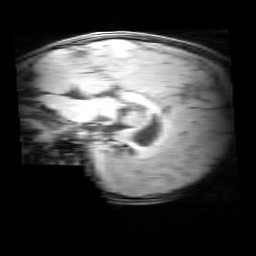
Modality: MP2RAGE
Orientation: sagittal
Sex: female
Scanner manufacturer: siemens
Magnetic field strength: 3 T
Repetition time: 5 s
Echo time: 0.00355 s